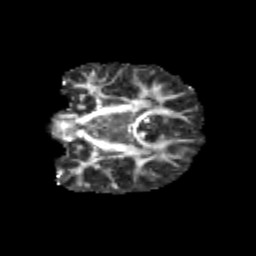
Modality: FA
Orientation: coronal
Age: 10
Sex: female
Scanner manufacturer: siemens
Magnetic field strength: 3 T
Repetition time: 3.8 s
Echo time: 0.07 s